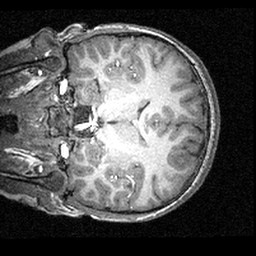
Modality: T1w
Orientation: coronal
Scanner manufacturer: siemens
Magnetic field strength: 3 T
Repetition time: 1.57 s
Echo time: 0.00304 s